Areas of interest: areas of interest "Commercial service"
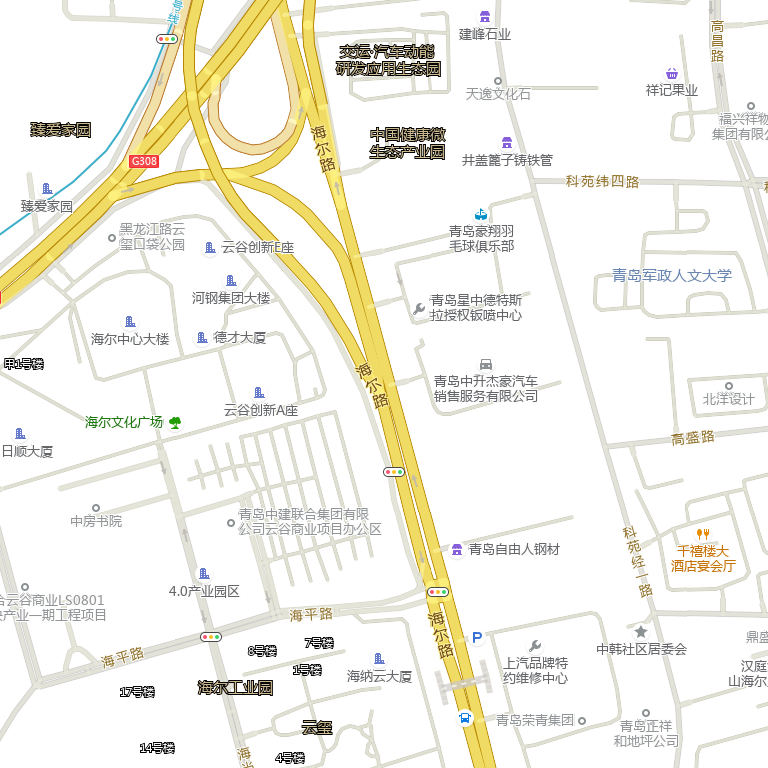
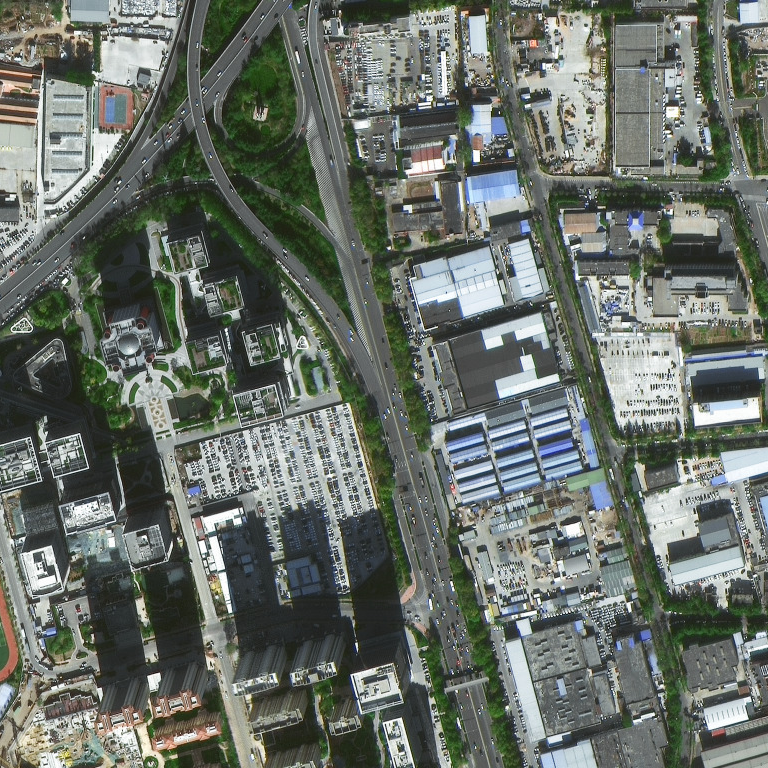